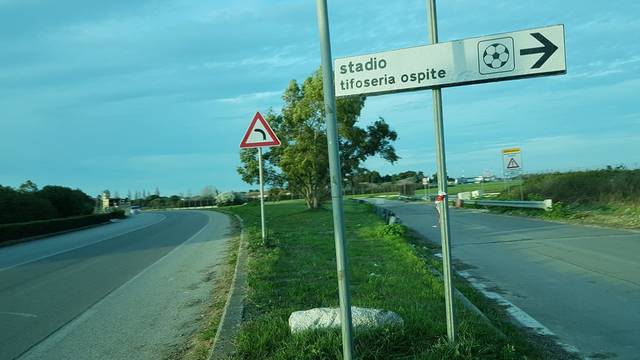
Region: Italy
Coordinates: 40.65, 17.933